【题型】填空题　【知识点】平面几何　【难度】easy
如图，$\odot O_1$和$\odot O_2$相交于$A$和$B$，过点$A$作$O_1O_2$的平行线交两圆于$C$、$D$，已知$O_1O_2 = 20\mathrm{cm}$，则$CD = \underline{\quad\quad}\ \mathrm{cm}$。

\vspace{1em}

【答案】\(\boldsymbol{40}\)
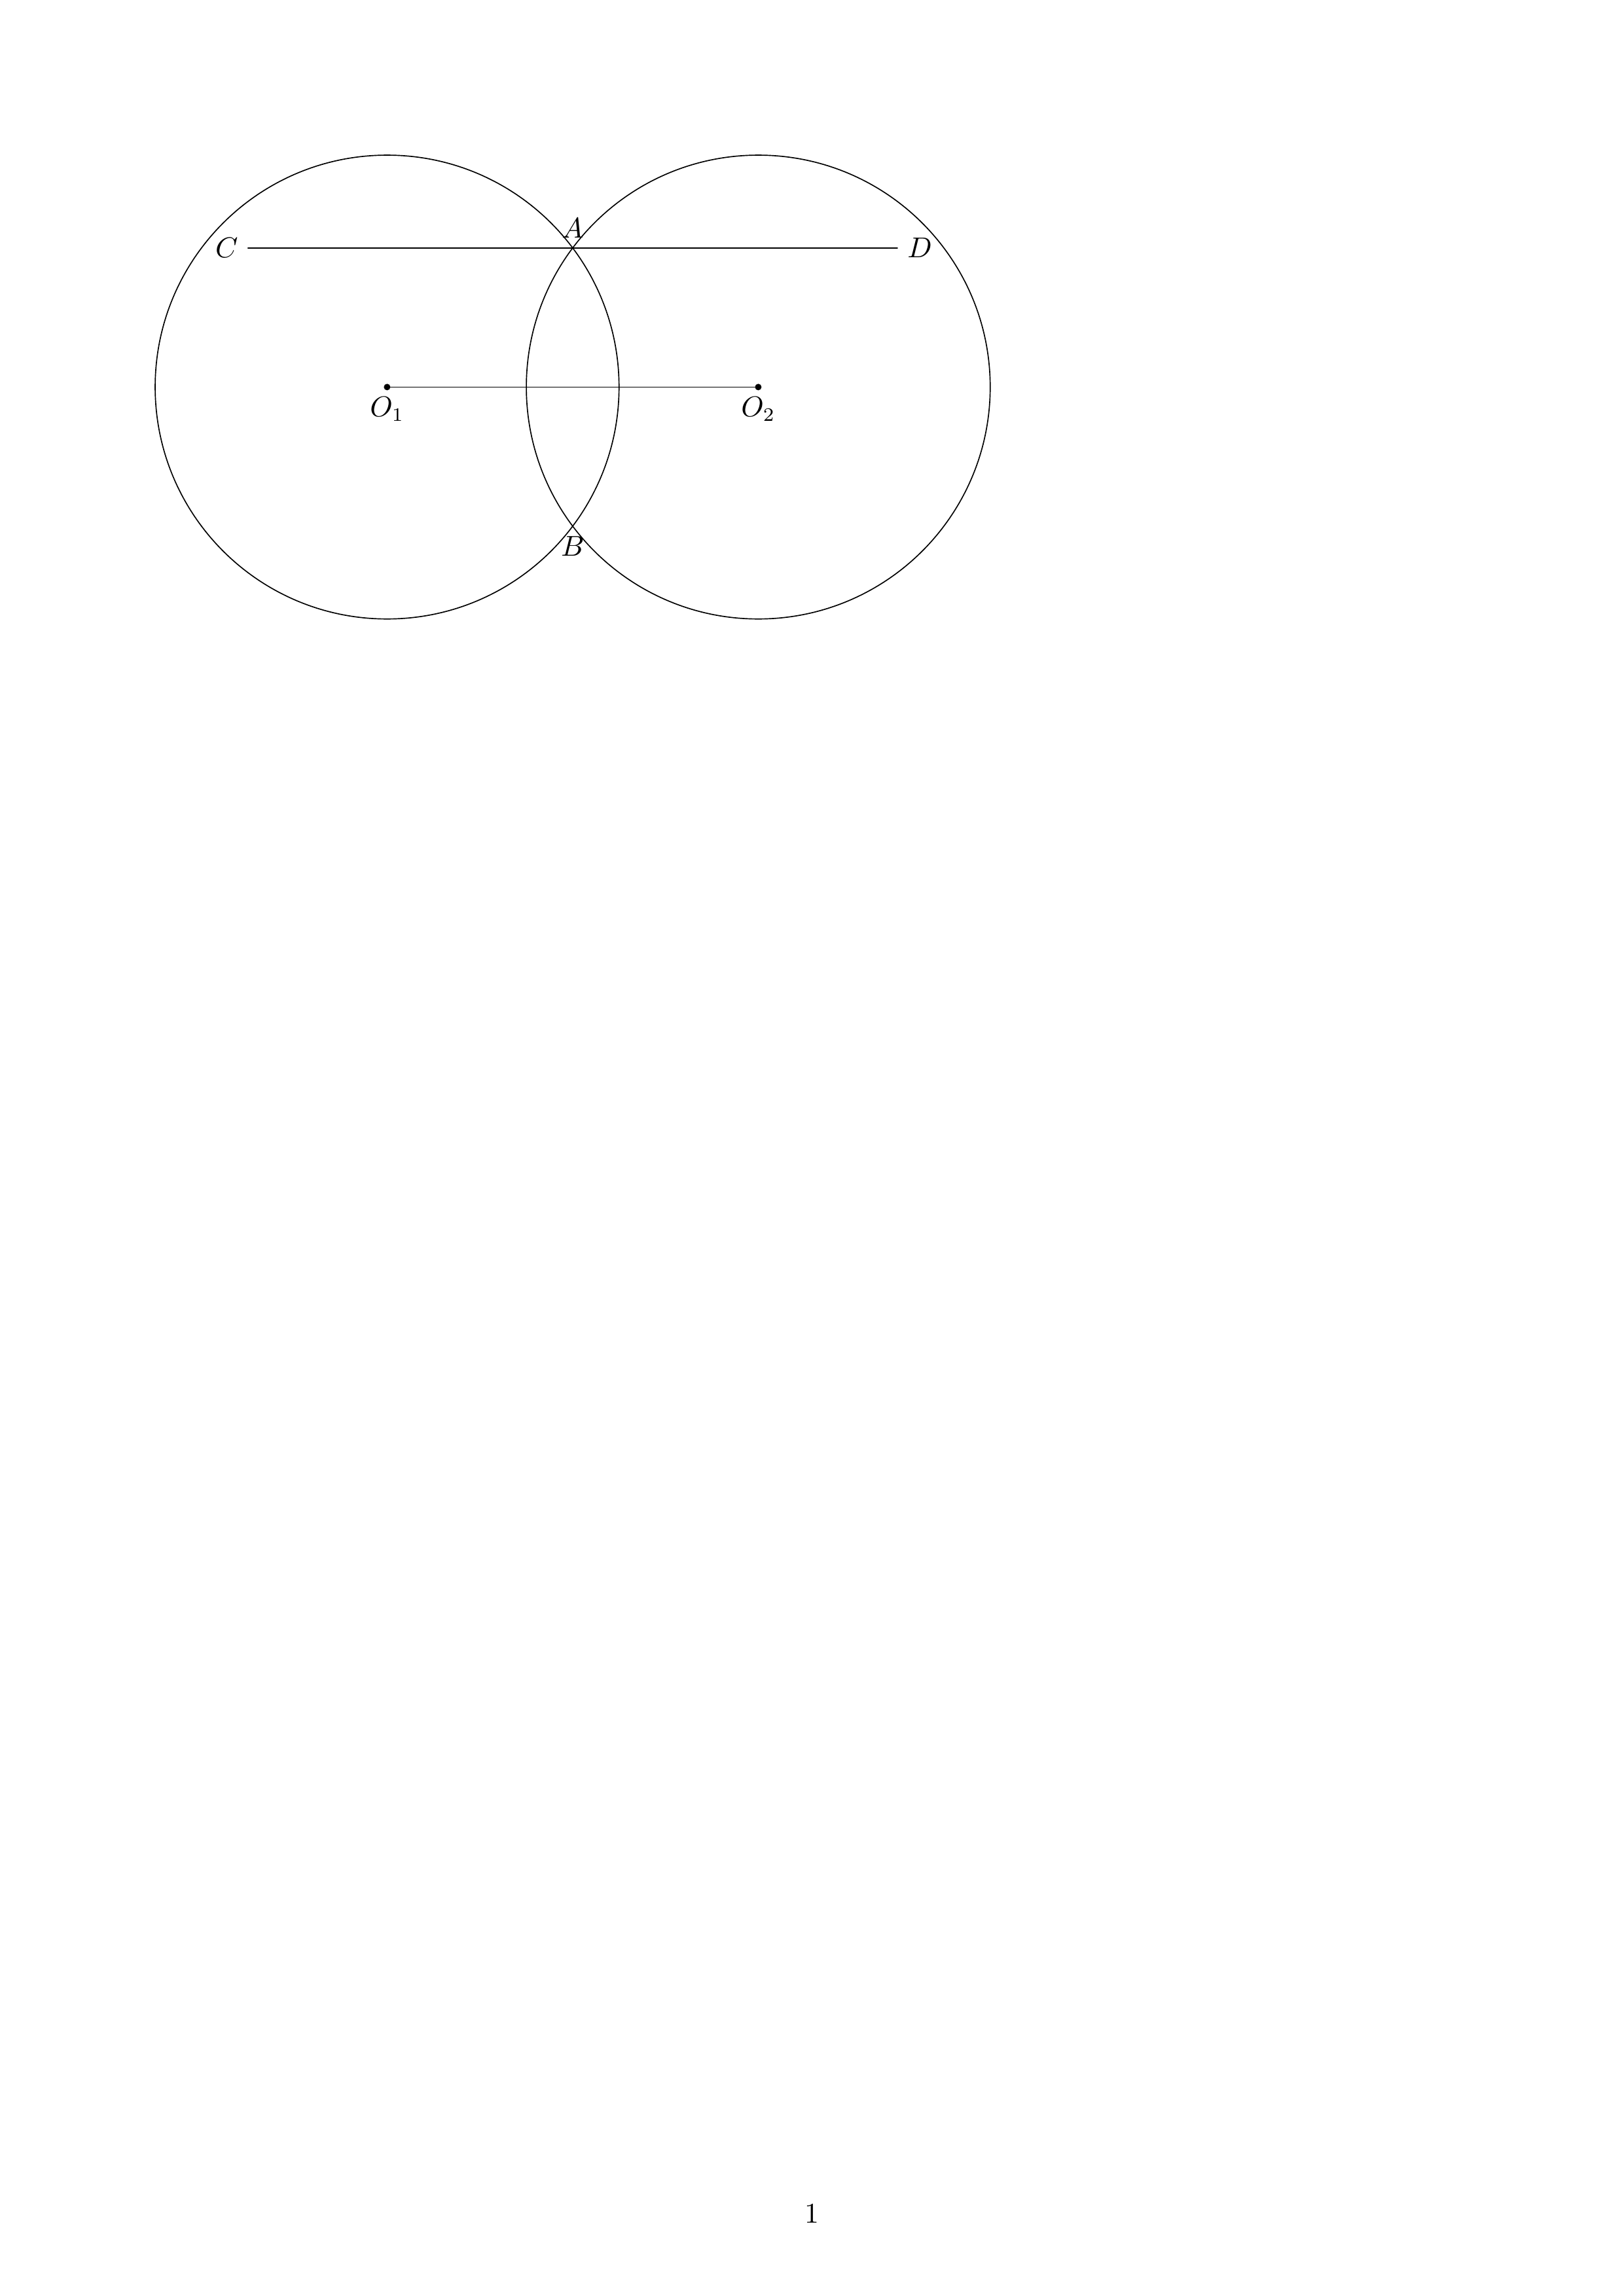
【解答】
【答案】\(\boldsymbol{40}\)

【详解】解：作 \(O_1E \perp CD\) 于点 \(E\)，\(O_2F \perp CD\) 于点 \(F\)，

\[
\therefore O_1E \parallel O_2F,\ AE = CE,\ AF = DF,
\]

\(\because O_1O_2 \parallel CD\)，

易得四边形 \(O_1O_2FE\) 为矩形，

\(\because O_1O_2 = 20\mathrm{cm}\)，

\[
\therefore EF = O_1O_2 = 20\mathrm{cm},
\]
\[
\therefore CD = CE + AE + AF + DF = 2(AE + AF) = 2EF = 40\mathrm{cm},
\]

故答案为：\(\boldsymbol{40}\)。
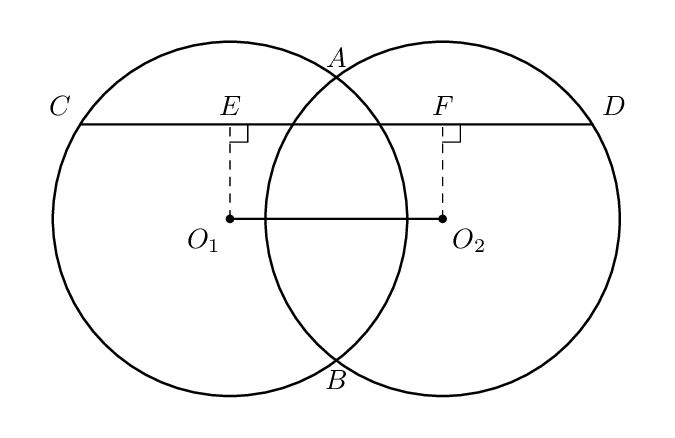